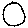
Label: circle